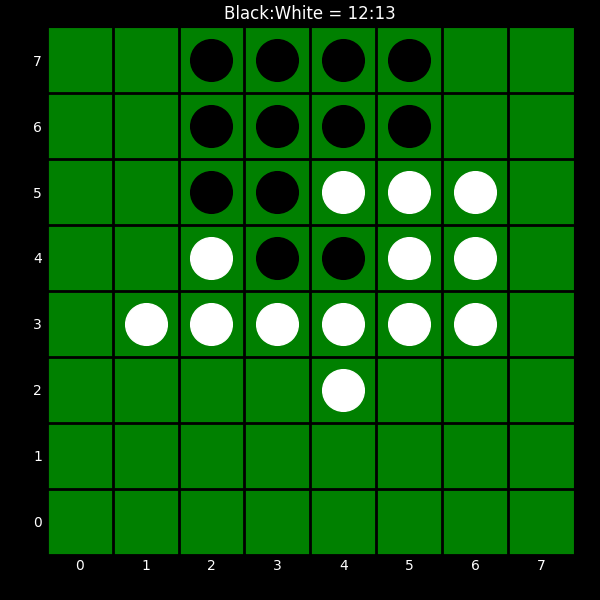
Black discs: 12
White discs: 13